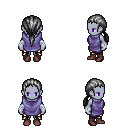
a pixel art fantasy rpg character, female body template, dark elf, purple skin, chain tabard jacket, gold greaves, gray ponytail hairstyle, white cloth bandages, maroon shoes, four views (front, back, left, right), 2x2 character sprite sheet, small pixel art, hard edges, no anti-aliasing